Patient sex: M
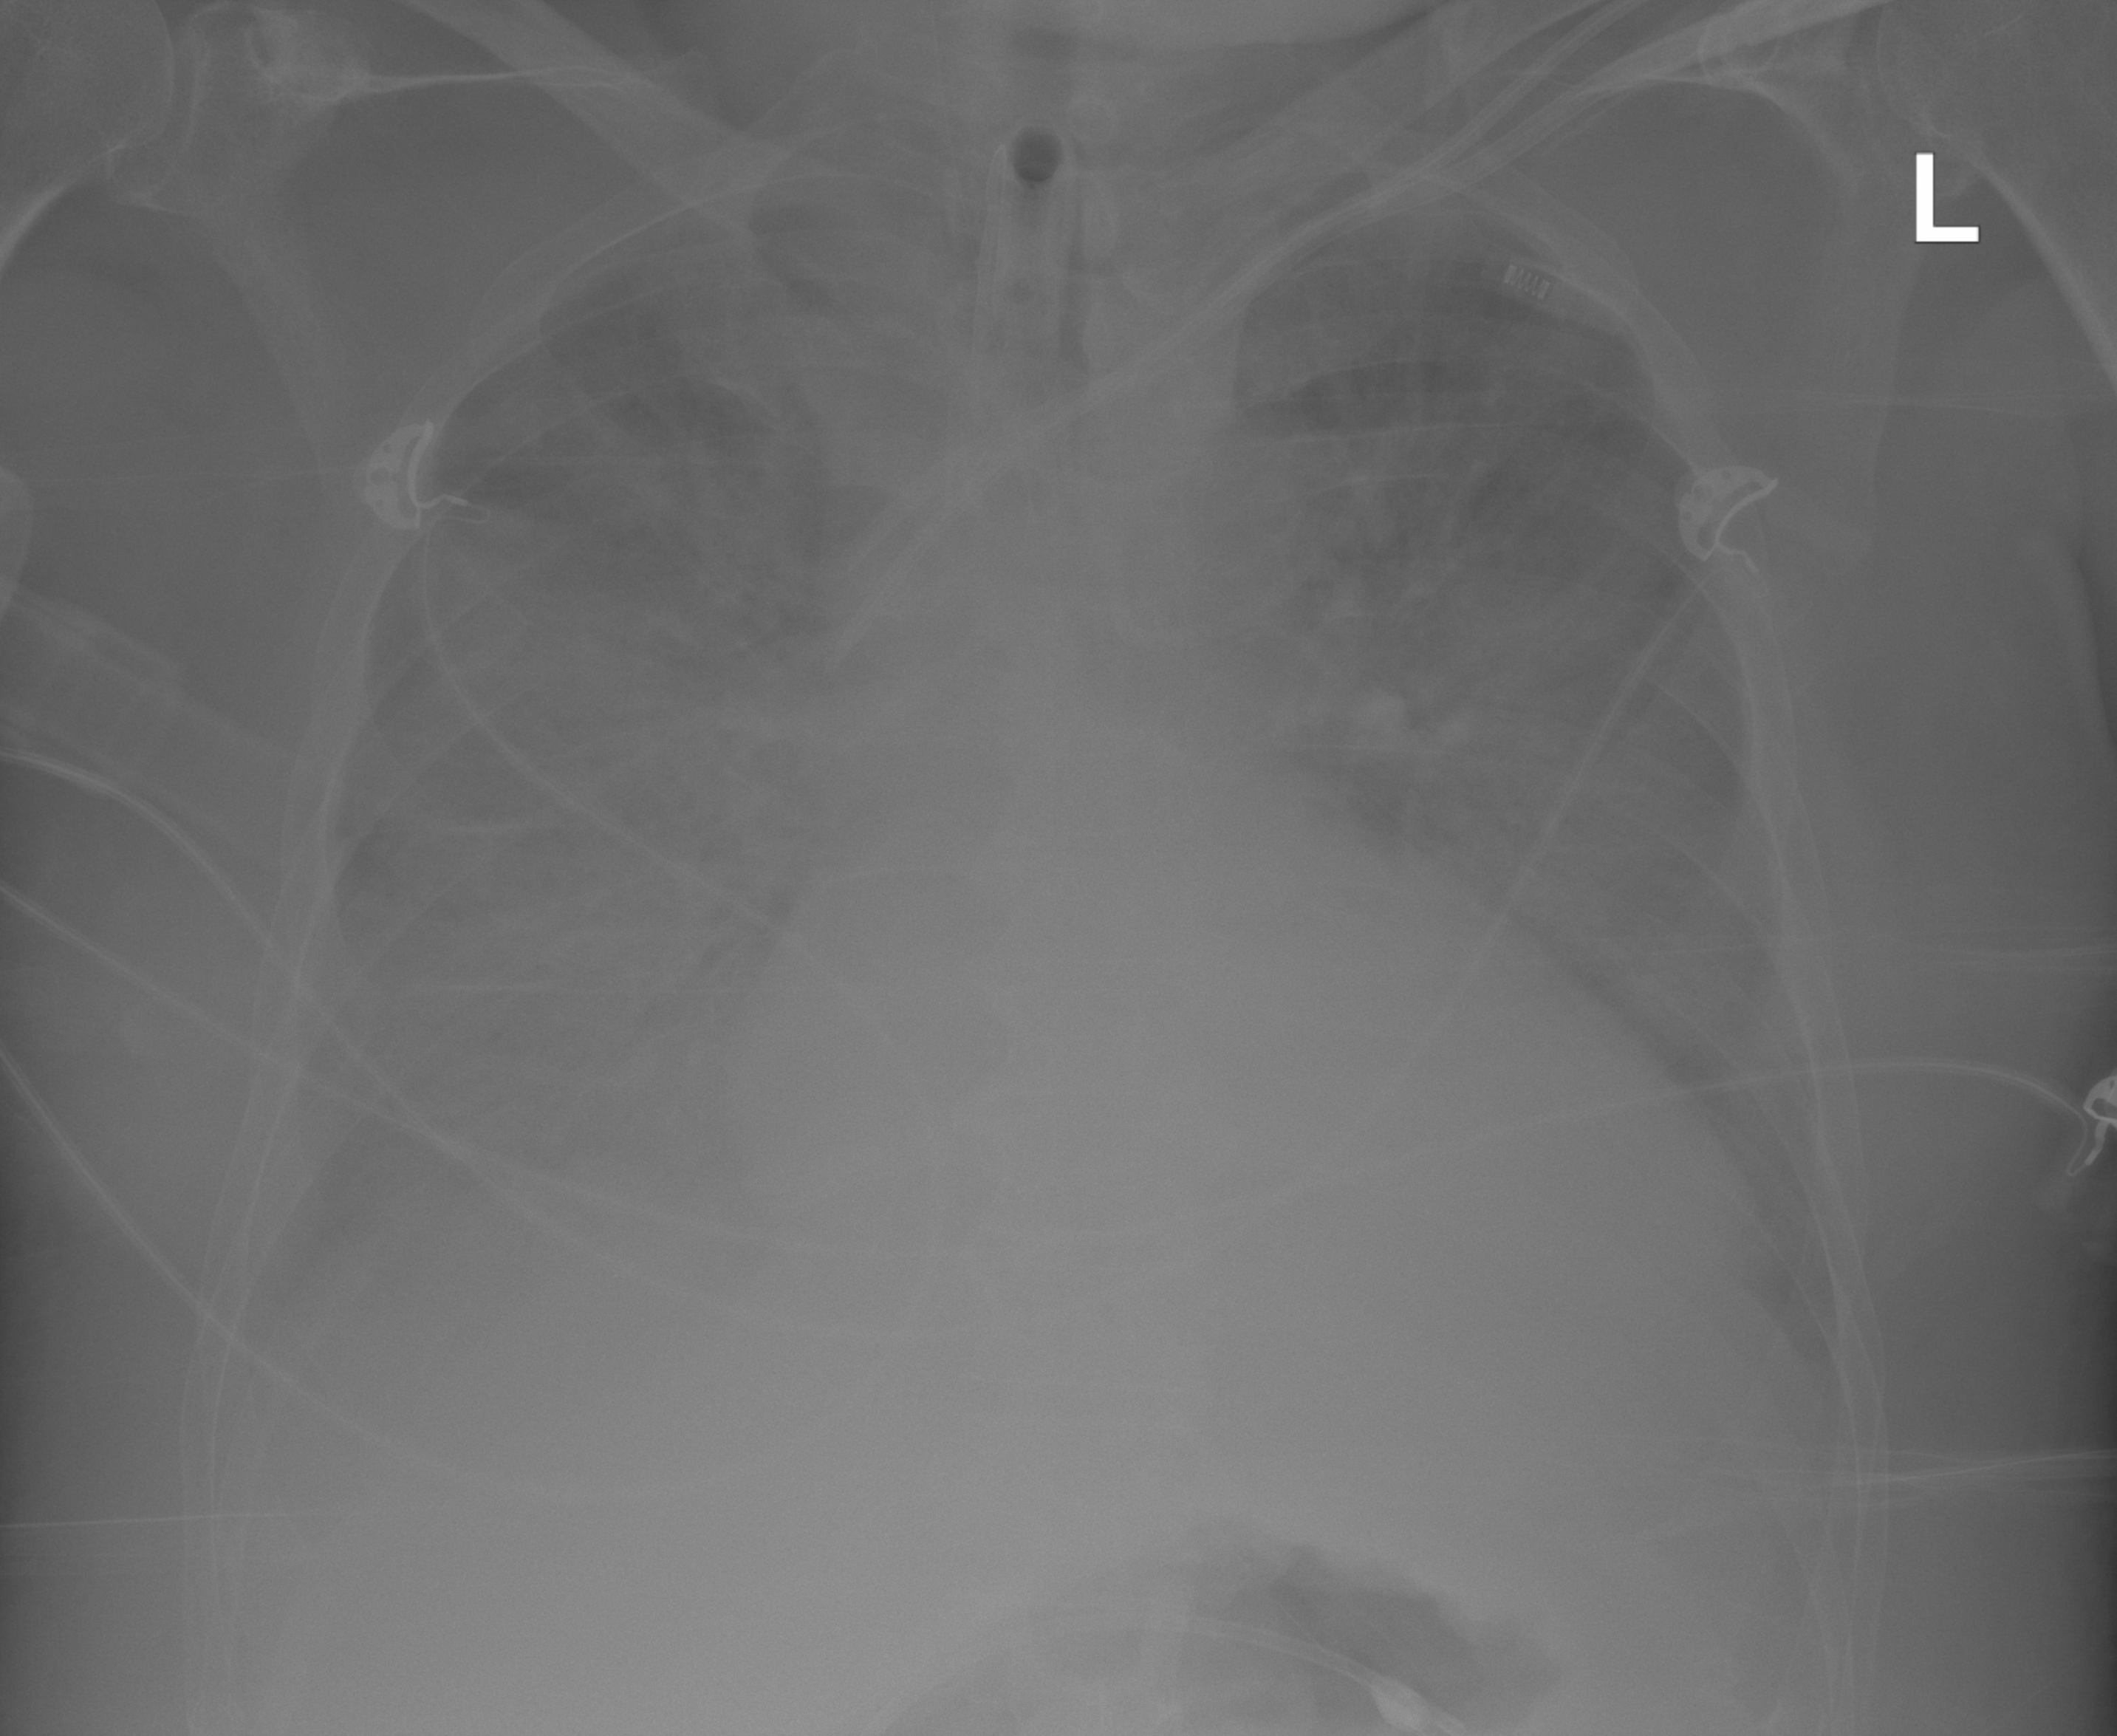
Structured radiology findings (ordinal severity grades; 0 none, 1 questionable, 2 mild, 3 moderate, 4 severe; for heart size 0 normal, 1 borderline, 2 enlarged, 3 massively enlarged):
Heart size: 2
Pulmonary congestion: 3
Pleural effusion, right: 2
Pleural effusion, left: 2
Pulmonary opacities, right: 3
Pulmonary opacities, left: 3
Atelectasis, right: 3
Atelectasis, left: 3